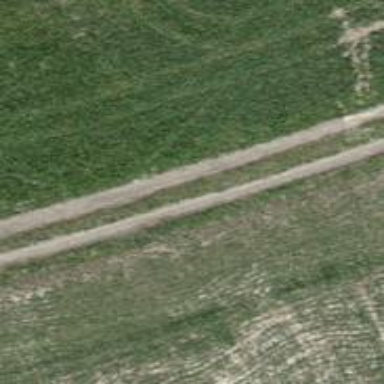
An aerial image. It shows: Grass track with grade4 quality surface.